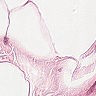
Metastatic tissue present: no